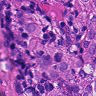
Metastatic tissue present: yes